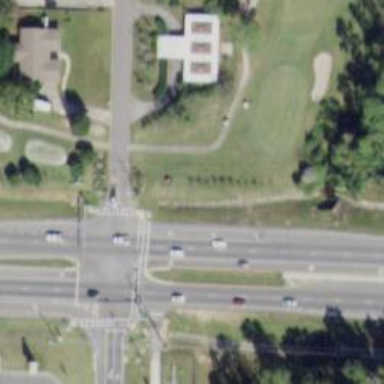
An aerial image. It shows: Marked crossing on the road.